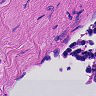
Metastatic tissue present: no